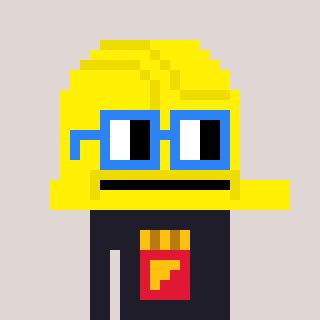
a pixel art character with square blue glasses, a construction helmet-shaped head and a grayscale-colored body on a warm background